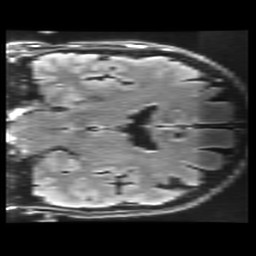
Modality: FLAIR
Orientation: coronal
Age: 61
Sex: male
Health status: healthy
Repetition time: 12 s
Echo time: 0.09782 s